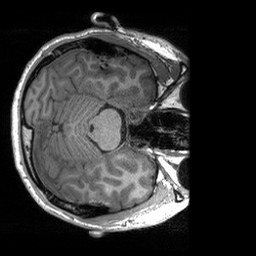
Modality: T1w
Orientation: axial
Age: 33
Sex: male
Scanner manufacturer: siemens
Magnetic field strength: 3 T
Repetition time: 2.3 s
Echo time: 0.00227 s